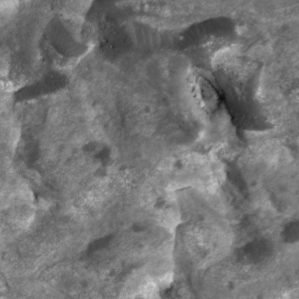
Label: non_frost